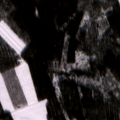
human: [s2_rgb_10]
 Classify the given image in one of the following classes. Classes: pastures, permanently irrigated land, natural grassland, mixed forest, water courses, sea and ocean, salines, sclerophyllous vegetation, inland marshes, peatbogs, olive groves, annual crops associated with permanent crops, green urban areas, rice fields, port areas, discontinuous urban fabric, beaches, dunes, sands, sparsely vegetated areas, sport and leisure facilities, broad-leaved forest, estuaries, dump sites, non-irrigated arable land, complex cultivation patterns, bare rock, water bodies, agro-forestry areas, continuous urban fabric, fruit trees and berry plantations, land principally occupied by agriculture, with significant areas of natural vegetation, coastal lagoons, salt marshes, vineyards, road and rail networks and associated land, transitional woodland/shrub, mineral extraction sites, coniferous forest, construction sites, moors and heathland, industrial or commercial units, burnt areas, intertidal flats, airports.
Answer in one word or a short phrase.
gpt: non-irrigated arable land, coniferous forest, mixed forest